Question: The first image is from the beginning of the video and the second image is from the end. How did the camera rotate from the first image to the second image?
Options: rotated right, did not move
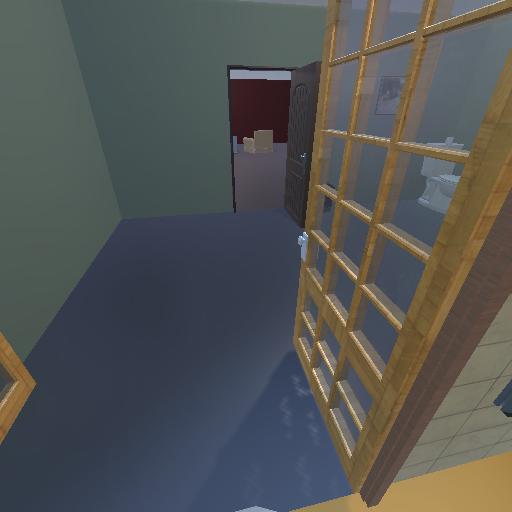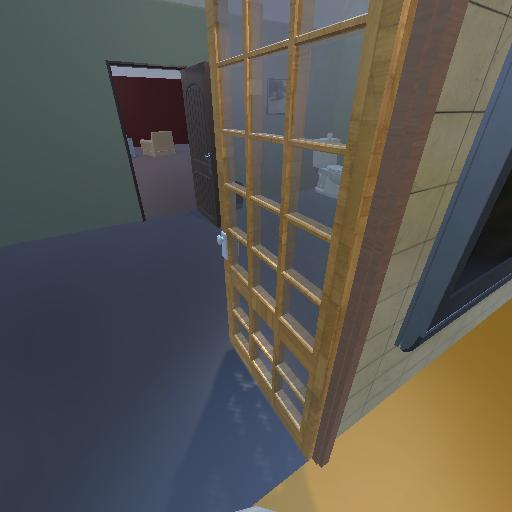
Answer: rotated right